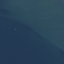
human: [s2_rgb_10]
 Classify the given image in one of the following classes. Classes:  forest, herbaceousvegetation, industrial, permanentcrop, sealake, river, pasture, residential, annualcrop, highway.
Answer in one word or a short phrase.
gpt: SeaLake